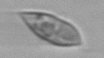
Label: Gyrodinium